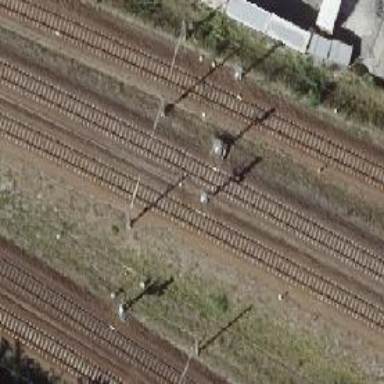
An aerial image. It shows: Milestone along the railway with catenary mast.